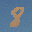
Label: 8